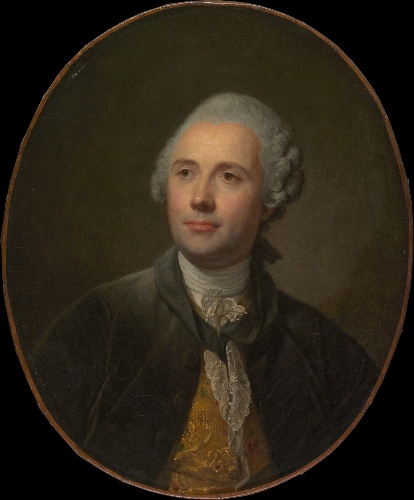
Title: Jean Jacques Caffiéri (1725–1792)
Artist: Jean-Baptiste Greuze
Artist bio: French, Tournus 1725–1805 Paris
Date: ca. 1765
Object type: Painting
Classification: Paintings
Medium: Oil on canvas
Dimensions: Oval, 25 1/4 x 20 3/4 in. (64.1 x 52.7 cm)
Department: European Paintings
Credit line: Bequest of Ethel Tod Humphrys, 1956
Accession year: 1956
Repository: Metropolitan Museum of Art, New York, NY
Tags: Men|Portraits